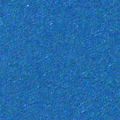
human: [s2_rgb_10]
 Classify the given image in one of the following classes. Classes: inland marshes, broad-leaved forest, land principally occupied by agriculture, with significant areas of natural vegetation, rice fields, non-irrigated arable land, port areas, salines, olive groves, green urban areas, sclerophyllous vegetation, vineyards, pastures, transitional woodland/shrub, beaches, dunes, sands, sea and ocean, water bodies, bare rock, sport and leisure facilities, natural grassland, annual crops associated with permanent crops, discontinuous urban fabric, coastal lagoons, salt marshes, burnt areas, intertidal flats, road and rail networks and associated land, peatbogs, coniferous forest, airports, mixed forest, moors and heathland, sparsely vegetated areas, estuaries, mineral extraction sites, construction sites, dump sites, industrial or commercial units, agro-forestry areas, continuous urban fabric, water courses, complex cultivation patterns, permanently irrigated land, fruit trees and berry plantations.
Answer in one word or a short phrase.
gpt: sea and ocean